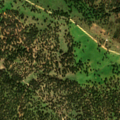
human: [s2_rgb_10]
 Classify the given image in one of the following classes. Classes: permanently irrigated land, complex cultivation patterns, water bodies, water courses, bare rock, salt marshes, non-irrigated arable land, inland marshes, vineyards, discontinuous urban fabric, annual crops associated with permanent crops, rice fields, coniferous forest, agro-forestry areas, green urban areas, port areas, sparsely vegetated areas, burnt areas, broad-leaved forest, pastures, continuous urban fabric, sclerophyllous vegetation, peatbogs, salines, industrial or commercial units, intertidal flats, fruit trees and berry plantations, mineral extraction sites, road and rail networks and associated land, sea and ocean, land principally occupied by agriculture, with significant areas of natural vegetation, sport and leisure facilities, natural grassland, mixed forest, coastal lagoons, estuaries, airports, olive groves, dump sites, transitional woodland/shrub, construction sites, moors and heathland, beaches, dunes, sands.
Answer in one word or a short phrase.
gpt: pastures, agro-forestry areas, transitional woodland/shrub